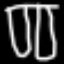
Label: pants